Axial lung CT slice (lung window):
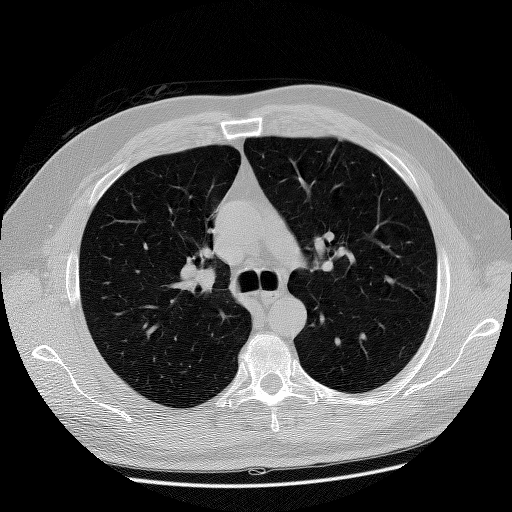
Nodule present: no